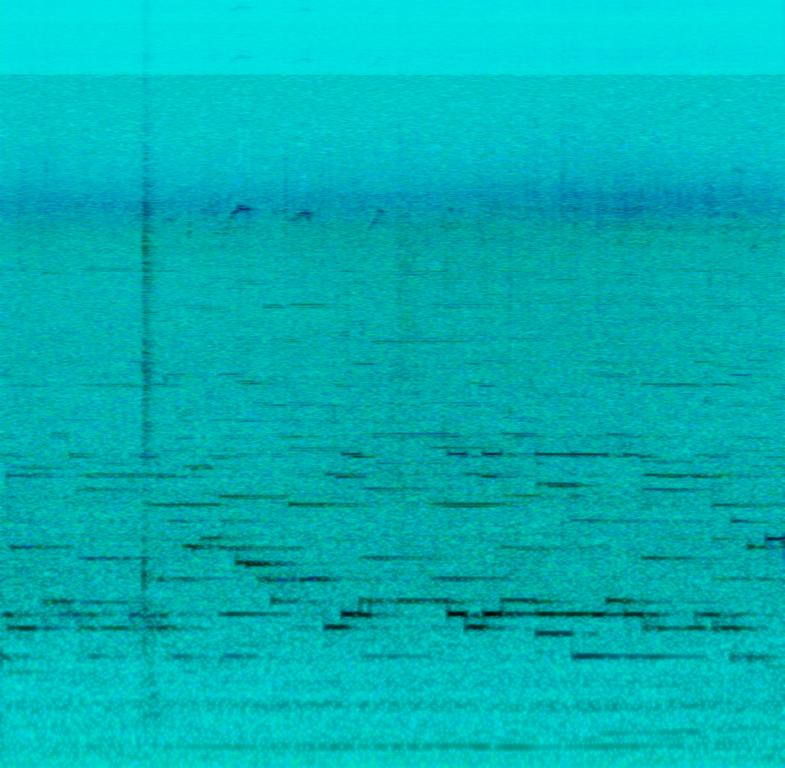
This clip features a live recording of an ice-cream truck playing music. This music is high pitched. There is ambient noise that can be heard in this clip.